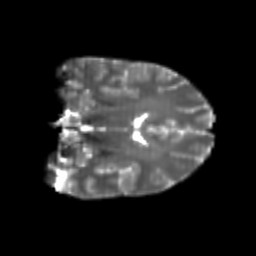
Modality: T2w
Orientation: coronal
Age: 22
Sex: female
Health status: healthy
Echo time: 0.074 s